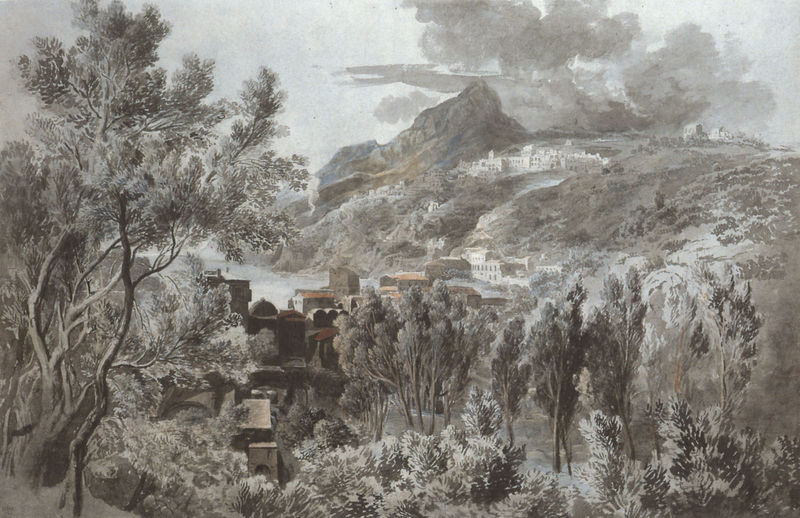
Titel: Vietri am Golf von Salerno
Künstler: Joseph Anton Koch
Institution: Wien, Akademie der bildenden Künste
Schlagwörter: berg, dunkel, feder, himmel, meer, wasser, weiß, wolken, aquarell, bäume, grün, landschaft, see, stadt, braun, grau, schwarz, gebäude, rot, weg, silber, häuser, hügel, natur, wind, tal, wald, küste, berge, fels, gebirge, dorf, schlucht, kuppel, bucht, druck, koloriert, tinte, städte, küstendorf, osschlucht